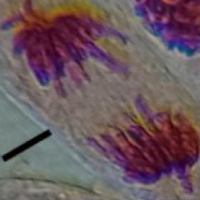
Label: anaphase